Question: I want to get all multiselect items value and based on that I am going to create dropdown list with the selected items.
My HTML is as below
'''
<div>
<form action="" method="post">
<label for="title">Title</label>
<input type="text" name="title" value="" placeholder="Your title" />
<label for="cars">Select Cars</label>
<select name="cars" id="cars" multiple>
<option value="volvo">Volvo</option>
<option value="saab">Saab</option>
<option value="opel">Opel</option>
<option value="audi">Audi</option>
</select>
<input type="submit" value="Submit">
</form>
</div>
'''
I am trying to use below jQuery
'''
$(document).ready(function(){
$('#cars').change(function(){
$(this).after('<p>' + $('#cars').val() + '</p>');
})
});
'''
This is giving me selected items value but than it is giving me in rows of all occurrence. I don't know how to say it but please see below image.

But I want only final result all the time and not one by one occurrence. Hope I explain it properly. :)
---
I want to convert after() paragraph to Dropdown select with the selected item. So is it possible to use php explode for it or any other way in jquery itself?
'''
<div>
<form action="" method="post">
<label for="title">
Title</label>
<input type="text" name="title" value="" placeholder="Your title" />
<label for="cars">
Select Cars</label>
<select name="cars" id="cars" multiple>
<option value="volvo">Volvo</option>
<option value="saab">Saab</option>
<option value="opel">Opel</option>
<option value="audi">Audi</option>
</select>
<select name="sortedcars" id="sortedcars">
<option value="volvo">Volvo</option>
<option value="audi">Audi</option>
</select>
<input id="create" type="button" value="CreateDropDown">
</form>
</div>
'''
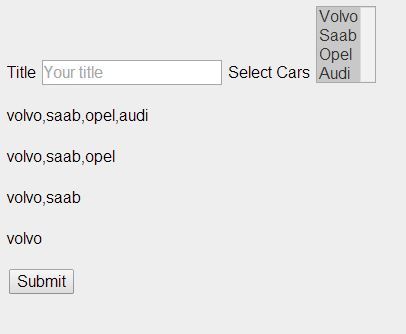
Answer: probably this may help you
'''
<script>
$(document).ready(function () {
$('#cars').click(function () {
var values = $("#cars").val();
var select = $("<select/>");
for (i = 0; i < values.length; i++) {
select.append($("<option/>", { html: values[i] }));
}
$("#dropdownDiv").html("");
$("#dropdownDiv").append(select);
})
});
</script>
<body>
<div>
<form action="" method="post">
<label for="title">
Title</label>
<input type="text" name="title" value="" placeholder="Your title" />
<label for="cars">
Select Cars</label>
<select name="cars" id="cars" multiple>
<option value="volvo">Volvo</option>
<option value="saab">Saab</option>
<option value="opel">Opel</option>
<option value="audi">Audi</option>
</select>
<input id="create" type="button" value="CreateDropDown">
<div id="dropdownDiv">
</div>
</form>
</div>
</body>
'''